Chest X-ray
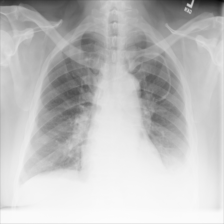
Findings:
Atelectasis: negative
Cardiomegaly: negative
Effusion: positive
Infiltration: negative
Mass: negative
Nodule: negative
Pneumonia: negative
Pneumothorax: negative
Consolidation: negative
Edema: negative
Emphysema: negative
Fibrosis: negative
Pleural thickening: negative
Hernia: negative